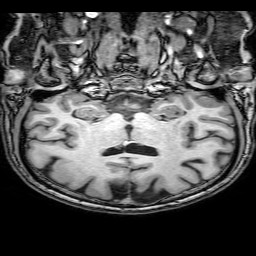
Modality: T1w
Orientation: sagittal
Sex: male
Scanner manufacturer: philips
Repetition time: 0.008081 s
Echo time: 0.00369 s